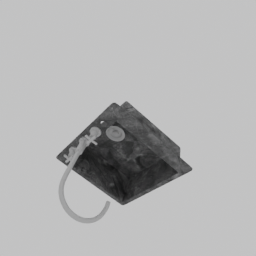
Label: appliances